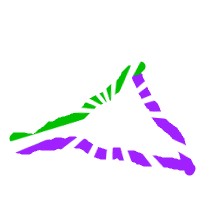
Shape: triangle